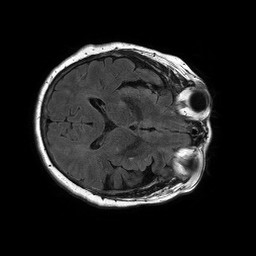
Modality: FLAIR
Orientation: axial
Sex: female
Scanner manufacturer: philips
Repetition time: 11 s
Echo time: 0.125 s